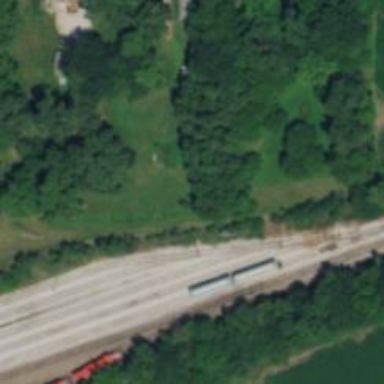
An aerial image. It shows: Railway siding with rails.